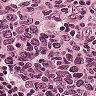
Metastatic tissue present: no